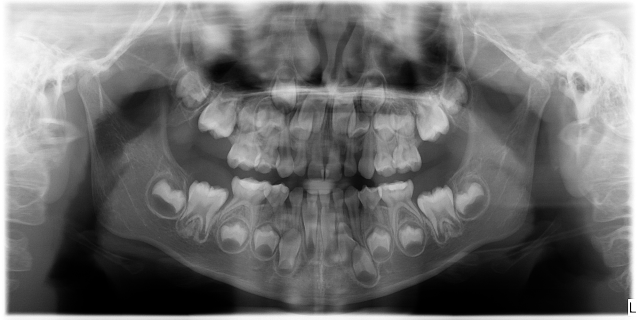
child